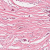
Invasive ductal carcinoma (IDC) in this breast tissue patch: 1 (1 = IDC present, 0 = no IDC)